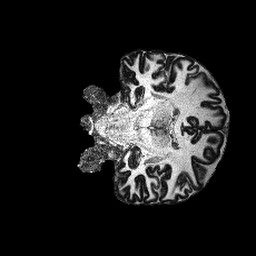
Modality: MP2RAGE
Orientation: coronal